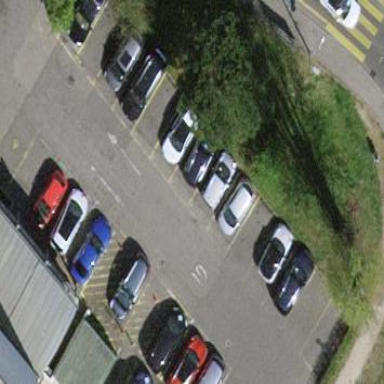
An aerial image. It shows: Parking area with surface.